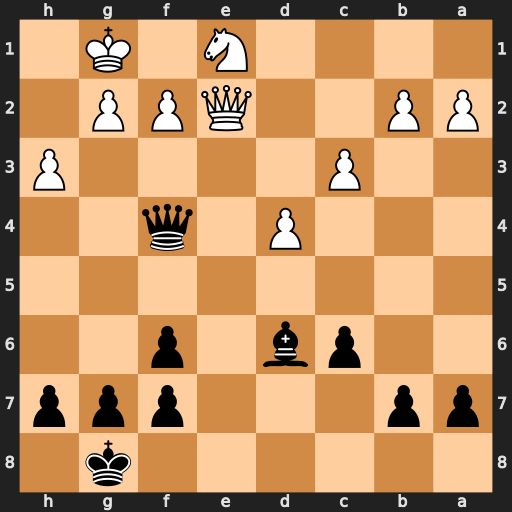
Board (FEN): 6k1/pp3ppp/2pb1p2/8/3P1q2/2P4P/PP2QPP1/4N1K1
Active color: b
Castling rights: -
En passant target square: -
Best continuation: Qh2+ Kf1 Qh1#